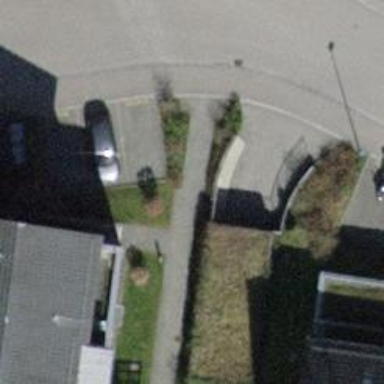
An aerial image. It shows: Parking entrance.